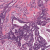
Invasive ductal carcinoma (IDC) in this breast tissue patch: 0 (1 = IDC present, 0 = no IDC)